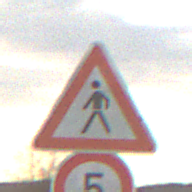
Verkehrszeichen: FussgaengerRechts
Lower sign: Geschwindigkeit5
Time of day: SunriseSunset
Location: Outdoor (Nature)
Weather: PartlyCloudy
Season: NotSpecified
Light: Natural